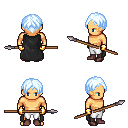
a pixel art fantasy rpg character, male body template, human, tanned skin, black cape, white pants, white cyan parted hairstyle, gold gloves, maroon shoes, spear, four views (front, back, left, right), 2x2 character sprite sheet, small pixel art, hard edges, no anti-aliasing